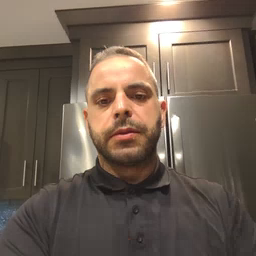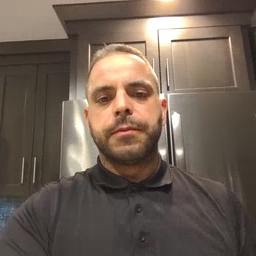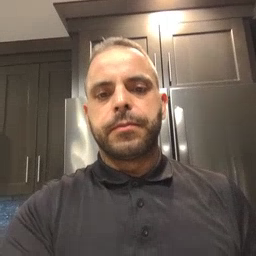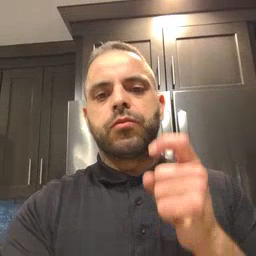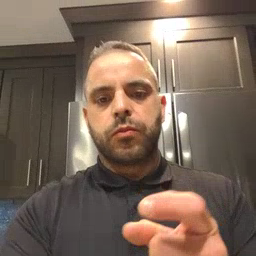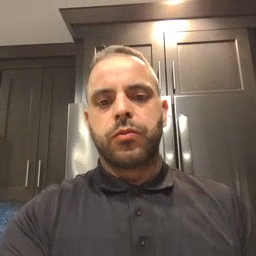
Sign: give